Interaction volume radius: 10 \u00c5
Interaction volume height: 20 \u00c5
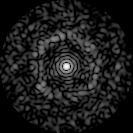
Disorder parameter: 0.797